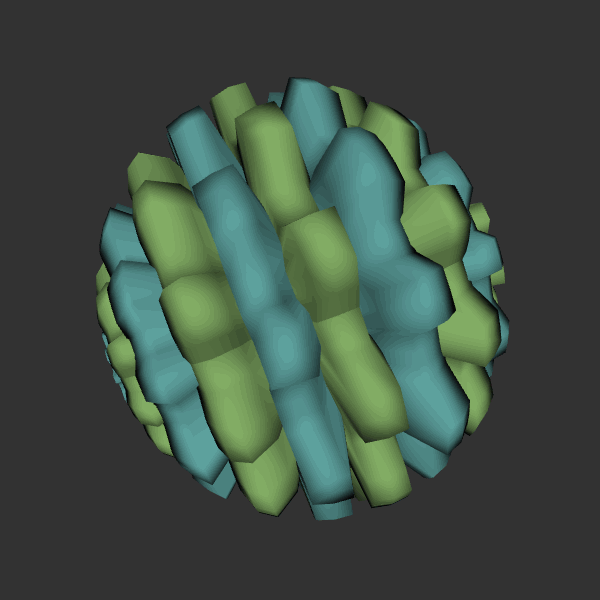
Background: dark